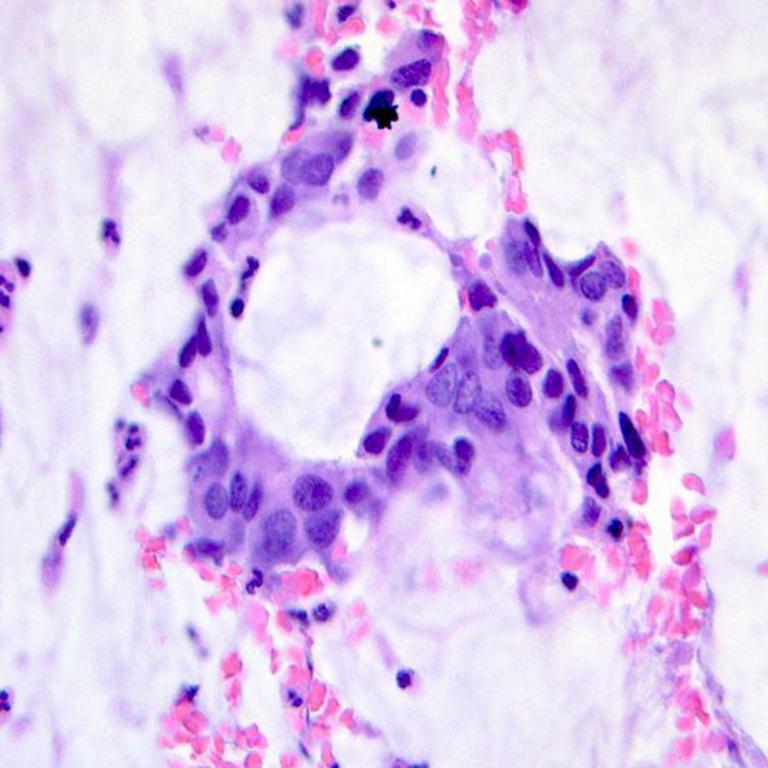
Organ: colon
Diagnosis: adenocarcinomas